Aerial crown-view tile of a tropical tree (Barro Colorado Island, Panama), acquired 20240611:
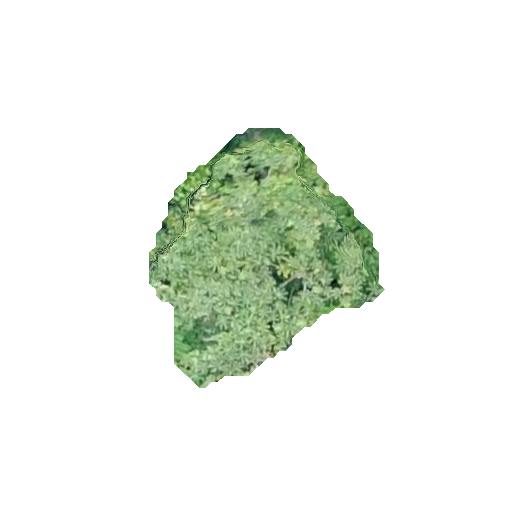
Species: Cecropia insignis
GBIF accepted scientific name: Cecropia insignis
Crown area: 59.851 m²